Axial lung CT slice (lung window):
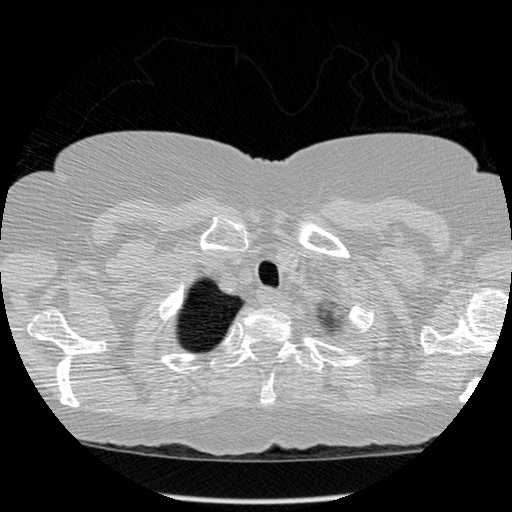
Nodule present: no